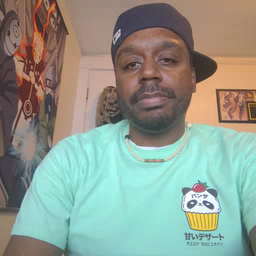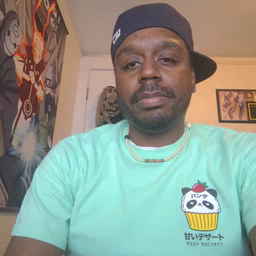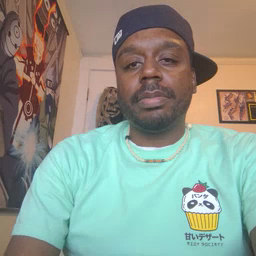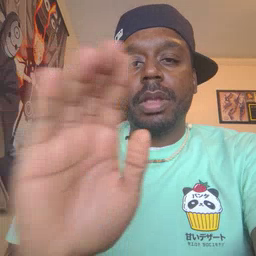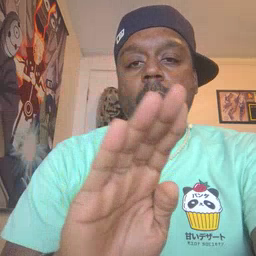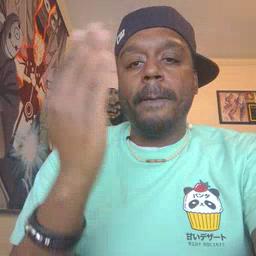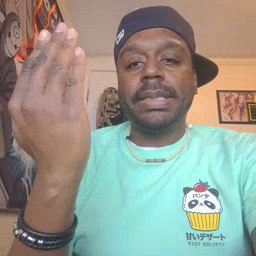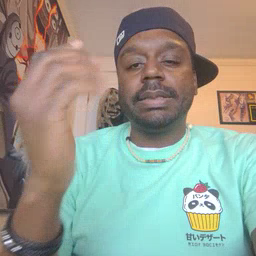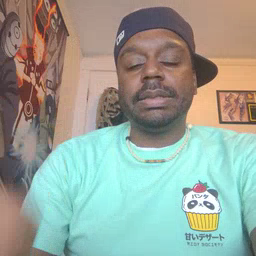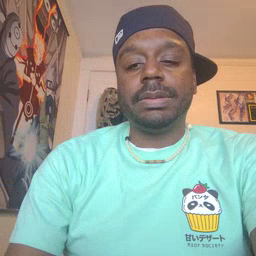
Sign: open